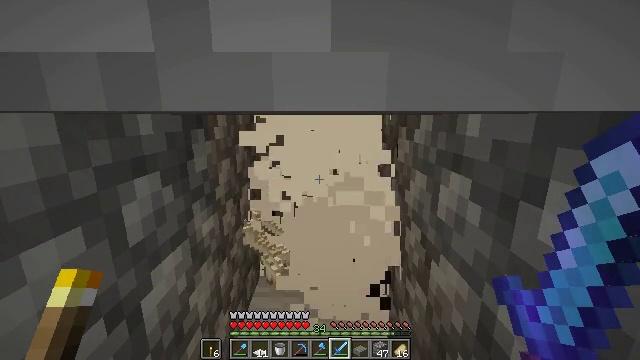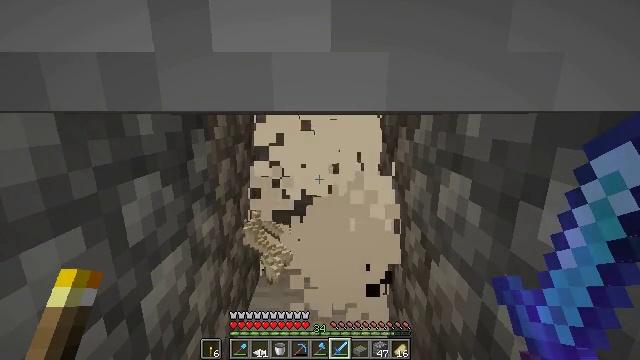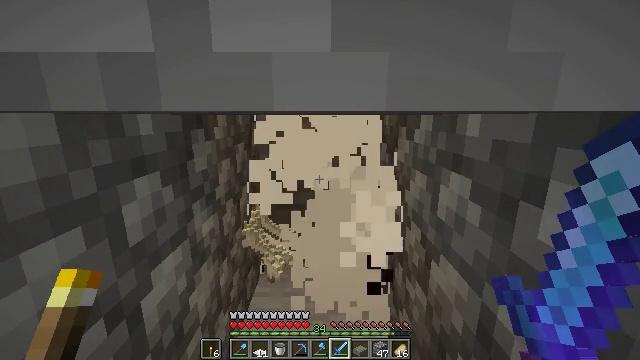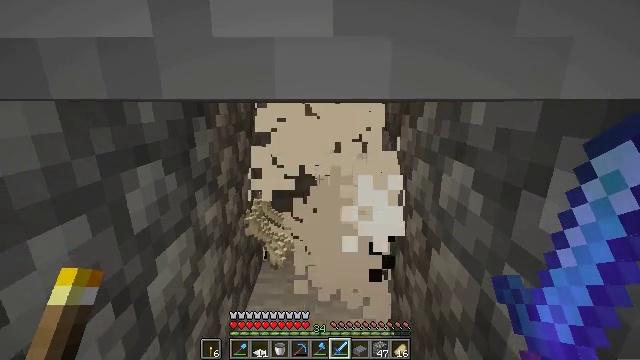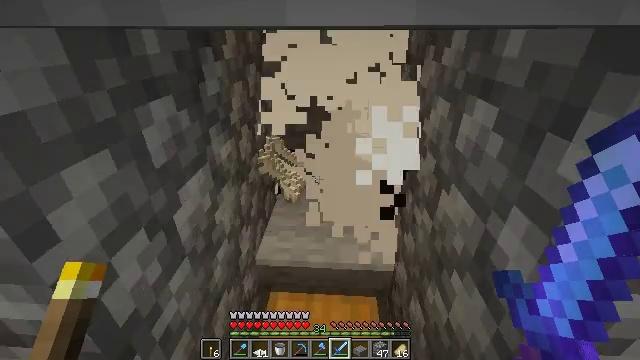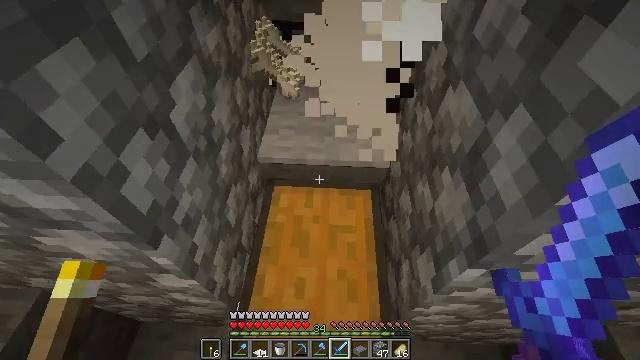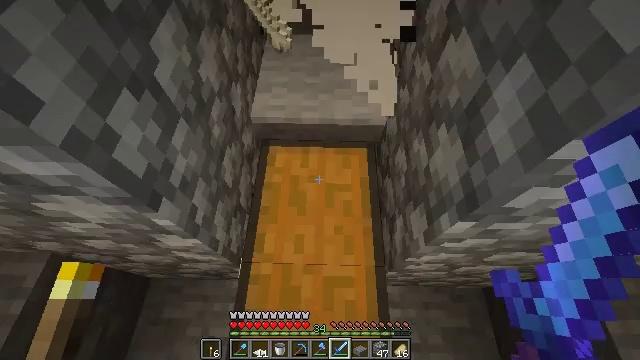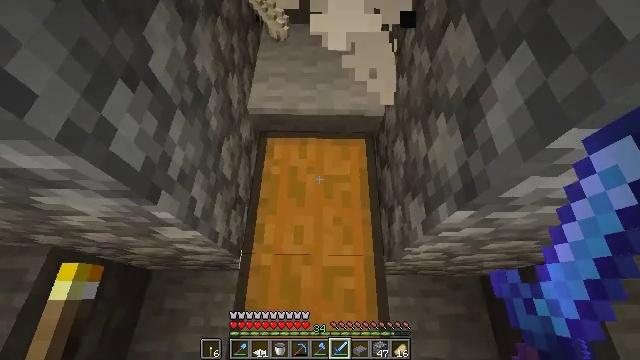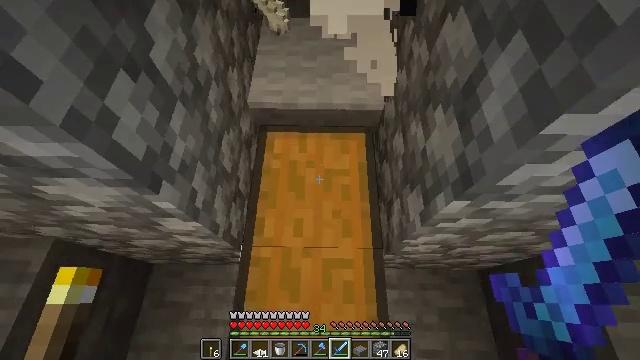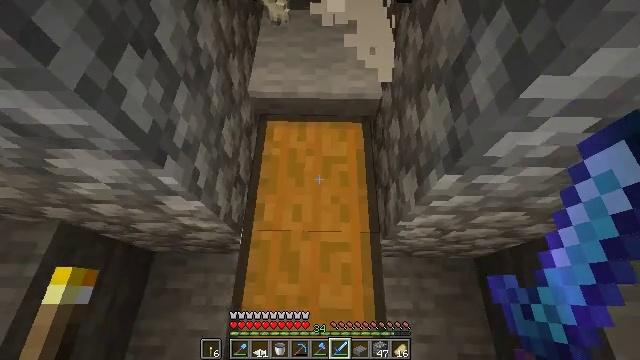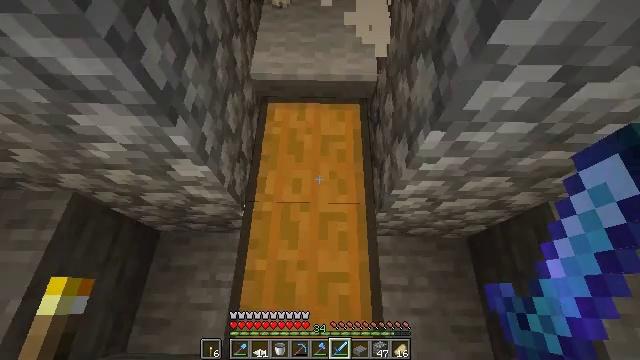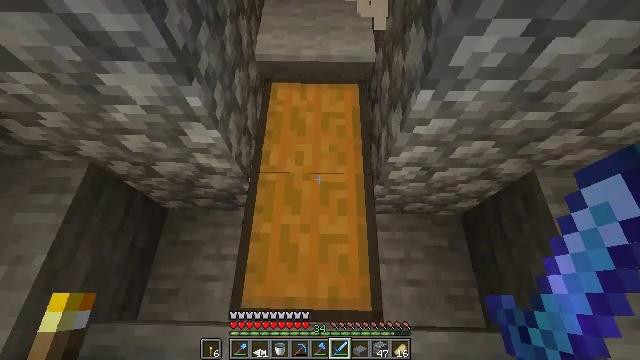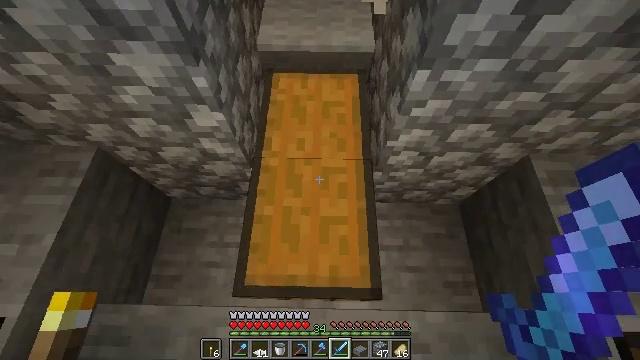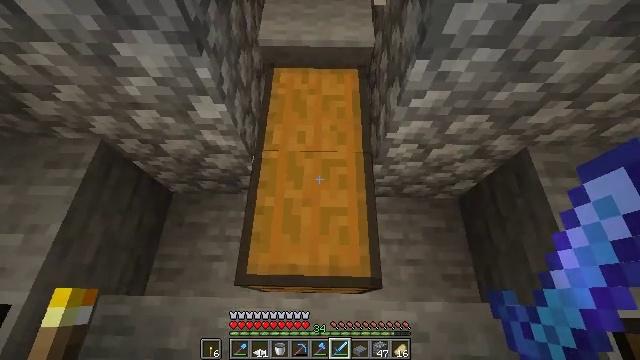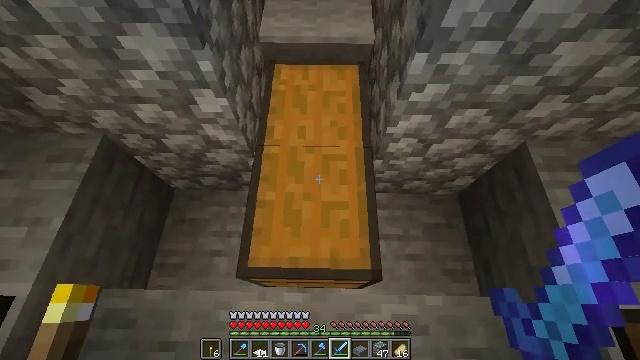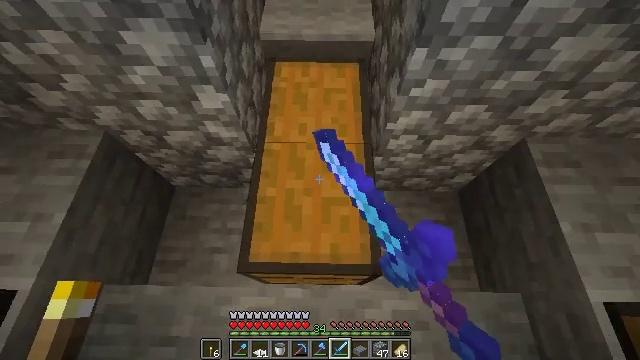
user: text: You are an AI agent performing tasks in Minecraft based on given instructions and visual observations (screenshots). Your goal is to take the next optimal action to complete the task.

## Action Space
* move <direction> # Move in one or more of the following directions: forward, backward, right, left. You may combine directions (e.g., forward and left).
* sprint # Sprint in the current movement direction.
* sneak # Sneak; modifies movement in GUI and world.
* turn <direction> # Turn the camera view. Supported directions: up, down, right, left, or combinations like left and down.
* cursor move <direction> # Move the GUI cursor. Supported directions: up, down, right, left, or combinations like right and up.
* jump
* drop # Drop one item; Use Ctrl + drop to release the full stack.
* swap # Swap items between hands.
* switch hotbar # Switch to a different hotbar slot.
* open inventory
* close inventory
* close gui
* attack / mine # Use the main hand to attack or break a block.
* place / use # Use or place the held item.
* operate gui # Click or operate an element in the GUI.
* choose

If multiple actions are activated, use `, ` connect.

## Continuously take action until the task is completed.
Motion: motion action
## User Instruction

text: Remove a diamond sword from the inventory.
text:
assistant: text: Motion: no_op
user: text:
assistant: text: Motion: no_op
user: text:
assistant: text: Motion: turn down
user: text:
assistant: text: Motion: turn left and down
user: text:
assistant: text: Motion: turn down
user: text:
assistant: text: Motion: turn right and down
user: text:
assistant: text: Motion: turn down
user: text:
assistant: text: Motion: move back
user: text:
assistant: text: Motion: move back
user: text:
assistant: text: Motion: move back
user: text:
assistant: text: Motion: move back
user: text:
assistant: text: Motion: no_op
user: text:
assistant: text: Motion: no_op
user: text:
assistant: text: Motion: use / place
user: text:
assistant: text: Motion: use / place
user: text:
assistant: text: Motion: use / place
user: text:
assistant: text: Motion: use / place
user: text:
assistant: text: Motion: no_op
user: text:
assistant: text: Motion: open gui
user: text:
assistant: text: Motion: no_op
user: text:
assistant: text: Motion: no_op
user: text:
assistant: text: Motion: no_op
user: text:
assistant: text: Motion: no_op
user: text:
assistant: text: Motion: no_op
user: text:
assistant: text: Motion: no_op
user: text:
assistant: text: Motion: no_op
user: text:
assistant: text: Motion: no_op
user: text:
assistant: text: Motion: no_op
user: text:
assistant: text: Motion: no_op
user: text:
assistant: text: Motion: cursor move right